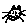
Label: cat